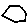
Label: hexagon